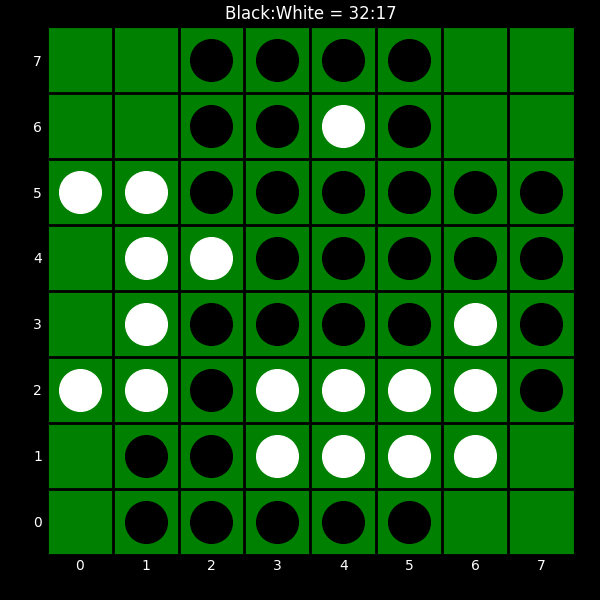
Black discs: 32
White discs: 17